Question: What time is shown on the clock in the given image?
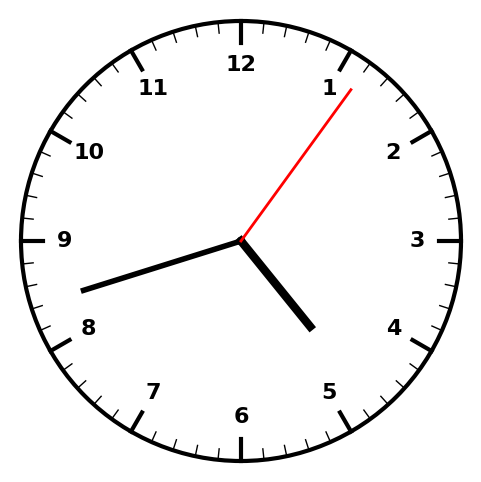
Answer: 04:42:06